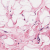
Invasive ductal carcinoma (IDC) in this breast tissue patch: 0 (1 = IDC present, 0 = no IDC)